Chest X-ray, PA view. Patient: 50 years old, sex F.
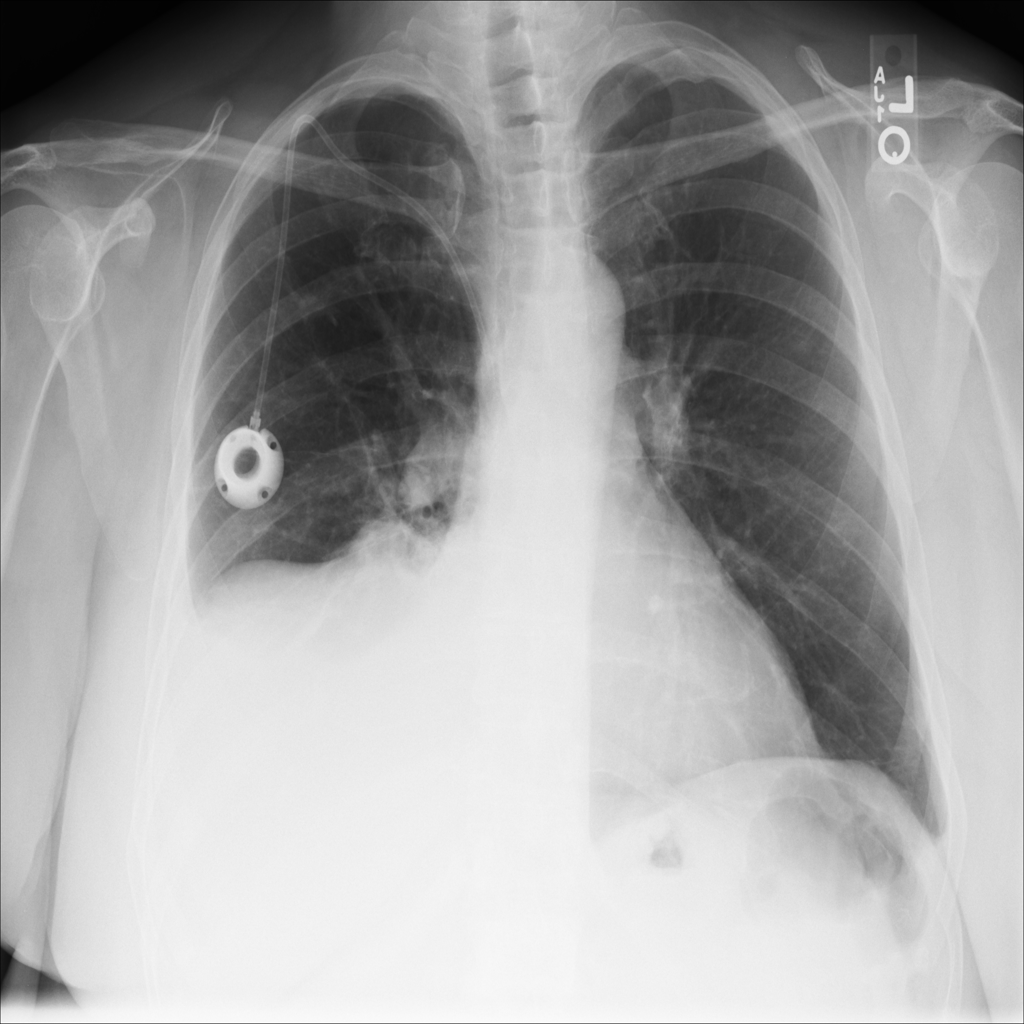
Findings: Effusion